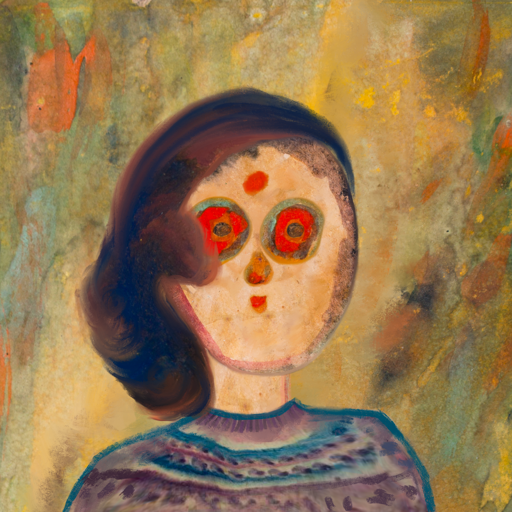
Background: Comrade, Head And Neck Front: Childish, Face Front: Sisters, Bust: HillGirl, Hair Front: Mother_And_Son_Son, Head Accessory: Blank, Second Necklace: Blank, Necklace: Blank, Baby: Blank